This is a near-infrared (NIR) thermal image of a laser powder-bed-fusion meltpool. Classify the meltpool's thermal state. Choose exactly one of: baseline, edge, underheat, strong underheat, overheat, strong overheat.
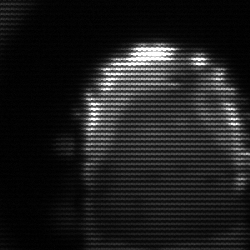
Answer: baseline